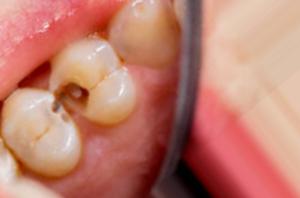
Condition: Caries